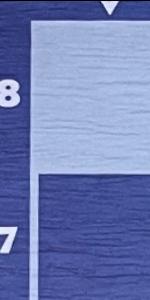
Label: Empty